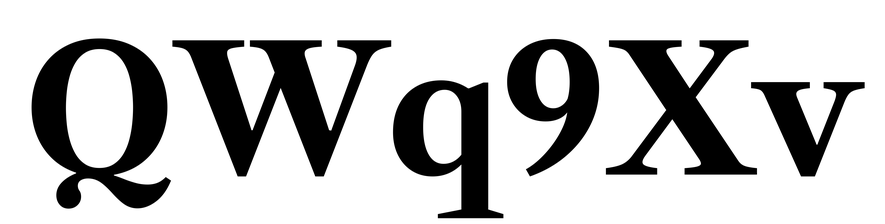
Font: LibreCaslonText_Bold